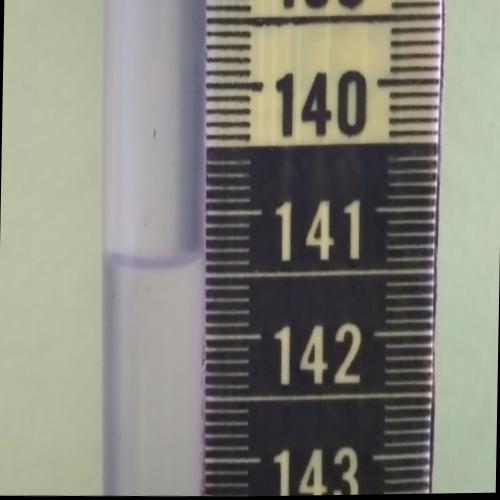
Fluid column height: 141.4 cm